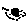
Label: moon